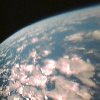
Label: cloud